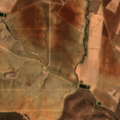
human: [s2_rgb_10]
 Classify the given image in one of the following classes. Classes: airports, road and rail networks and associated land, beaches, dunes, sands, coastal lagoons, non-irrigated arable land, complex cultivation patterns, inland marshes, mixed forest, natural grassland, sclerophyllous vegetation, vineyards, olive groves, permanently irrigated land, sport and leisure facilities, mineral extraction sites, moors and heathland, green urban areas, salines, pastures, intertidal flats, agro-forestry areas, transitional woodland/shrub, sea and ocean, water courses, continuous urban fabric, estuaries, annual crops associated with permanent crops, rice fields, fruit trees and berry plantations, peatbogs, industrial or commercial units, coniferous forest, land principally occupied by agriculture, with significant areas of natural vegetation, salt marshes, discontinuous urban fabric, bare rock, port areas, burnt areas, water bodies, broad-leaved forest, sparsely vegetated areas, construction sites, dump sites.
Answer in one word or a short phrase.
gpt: discontinuous urban fabric, non-irrigated arable land, agro-forestry areas, transitional woodland/shrub